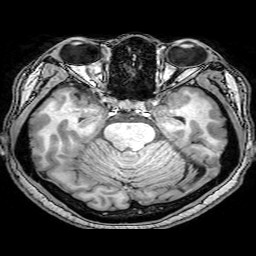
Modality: T1w
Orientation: coronal
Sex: female
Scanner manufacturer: philips
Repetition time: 0.008268 s
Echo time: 0.00379 s